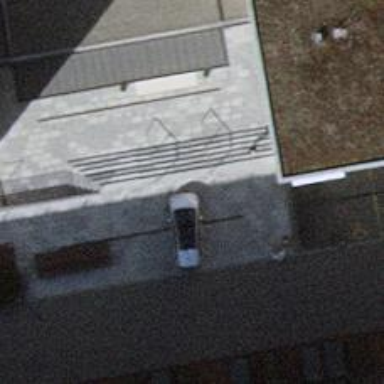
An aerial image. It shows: Footway made of paving stones.